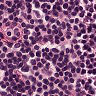
Metastatic tissue present: no